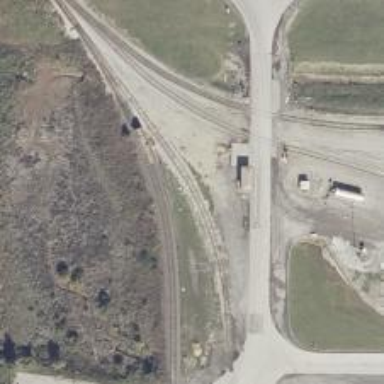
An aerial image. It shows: Railway spur service.